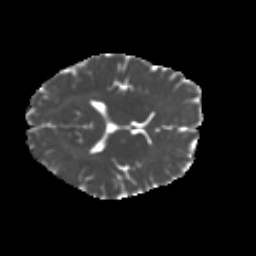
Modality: MD
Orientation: axial
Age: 55
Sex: female
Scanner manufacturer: ge
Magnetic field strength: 3 T
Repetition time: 7.8 s
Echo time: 0.0609 s